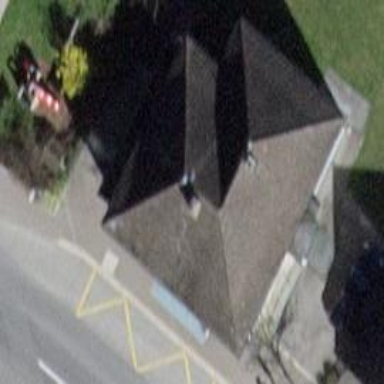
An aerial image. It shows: Bus stop with sheltered platform for public transport.